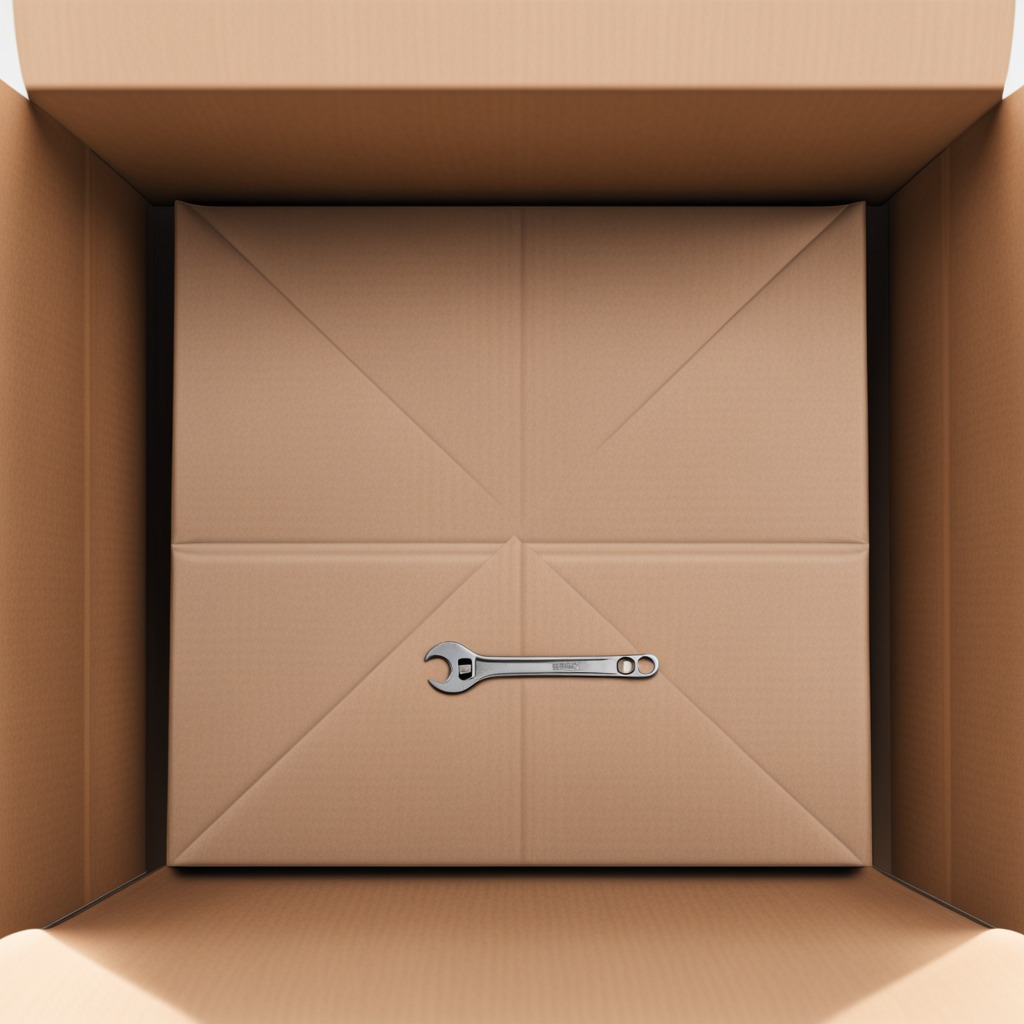
A wrench lies on a cardboard box surface in an outdoor workshop during daytime bright natural light soft shadows slightly creased but